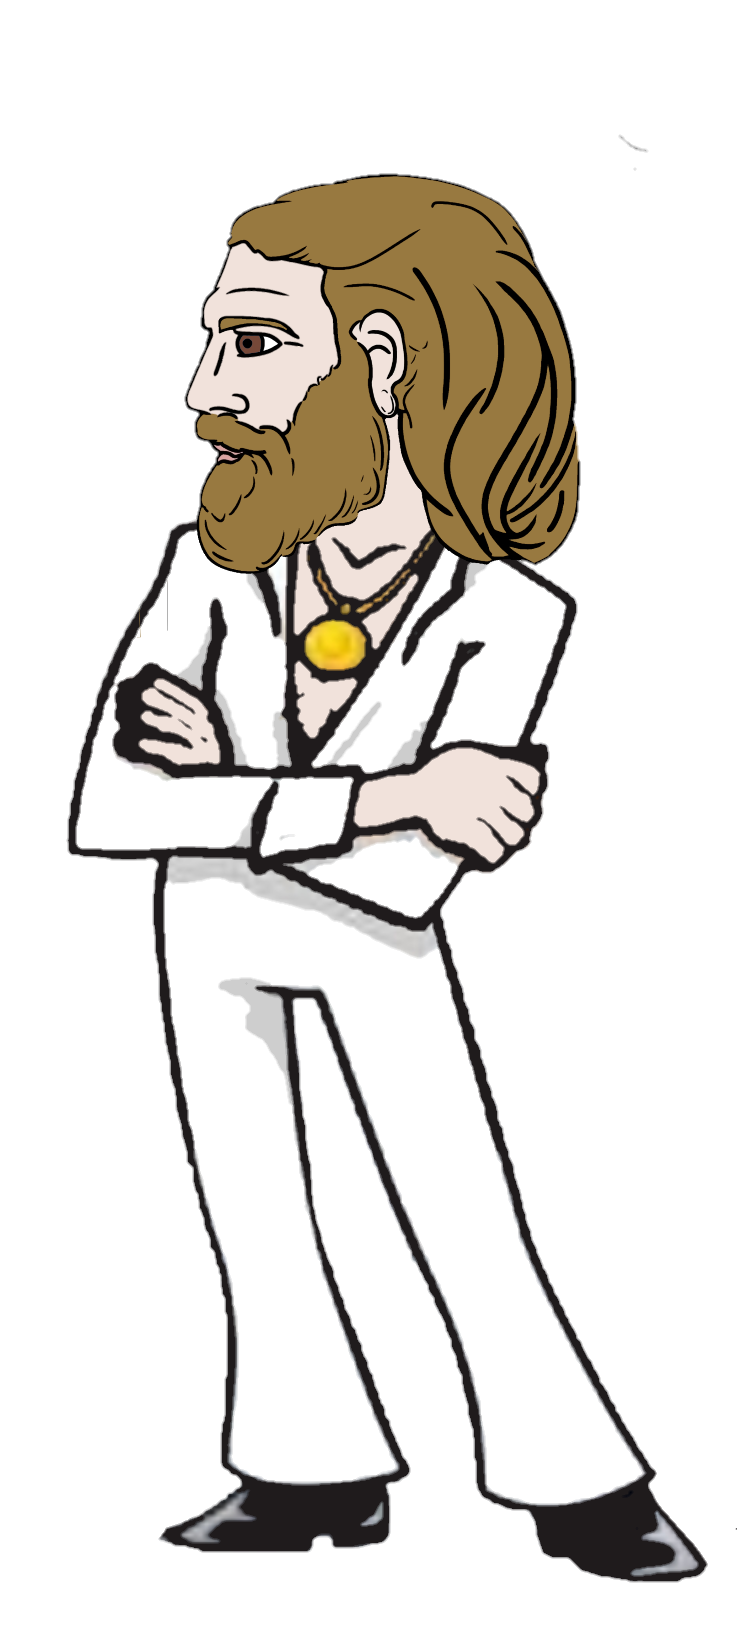
Label: 4_Yes_Chad